Question: I want to display matrices Yn (5x5), Un(5x1), Jn(5x1) in a format: Yn * Un = Jn, like this:
'''
multiply_sign = [ nan; nan; '*'; nan; nan ];
equals_sign = [ nan; nan; '='; nan; nan ];
YnUnJn = [Yn, multiply_sign, Un, equals_sign, Jn]
'''
I get an error, that the '*' and '=' vectors are char-arrays and Yn,Un,Jn are numeric-arrays. Is there perhaps a way to get round it?
In matlab it's possible to use uitable, but it's not implemented in Octave.
Input are Yn, Un, Jn matrix'es with dimention as specified above.
Output is YnUnJn matrix or whatever that looks like specified format: matrix Yn, then the "*" sign, then Un, then "=" sign, then Jn matrix.
Like this:
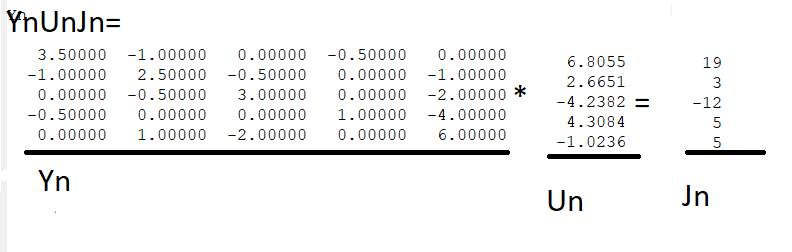
Answer: Here is a basic implementation in Octave. Note that 'disp' function in octave returns a string.
'''
Yn = rand(5)-.5;
Un = rand(5,1)-.5;
Jn = rand(5,1)-.5;
b = blanks(size(Yn ,1));
dsp=@(x)char(strsplit(disp(x),'
'));
multiply_sign = strjust(['*' b],'center').';
equals_sign = strjust(['=' b],'center').';
disp([dsp(Yn) multiply_sign dsp(Un) equals_sign dsp(Jn)])
<PHONE> <PHONE> -<PHONE> -<PHONE> -<PHONE> 0.364565 0.167053
-<PHONE> <PHONE> <PHONE> <PHONE> -<PHONE> -0.013163 -0.442009
<PHONE> -<PHONE> <PHONE> <PHONE> -<PHONE>* 0.091990= 0.405725
-<PHONE> -<PHONE> -<PHONE> <PHONE> -<PHONE> -0.376725 0.342397
-<PHONE> -<PHONE> <PHONE> <PHONE> -<PHONE> -0.136846 0.096984
'''
.
In MATLAB you may need to use 'evalc('disp(Yn)')'.